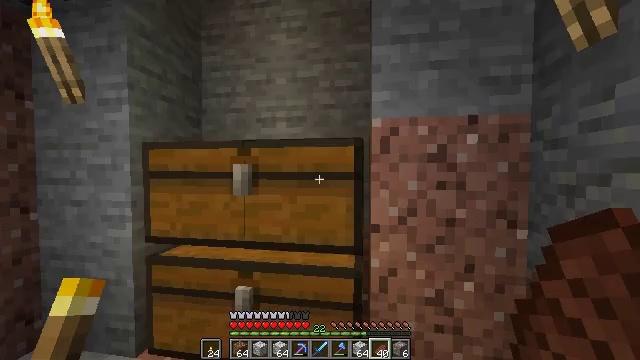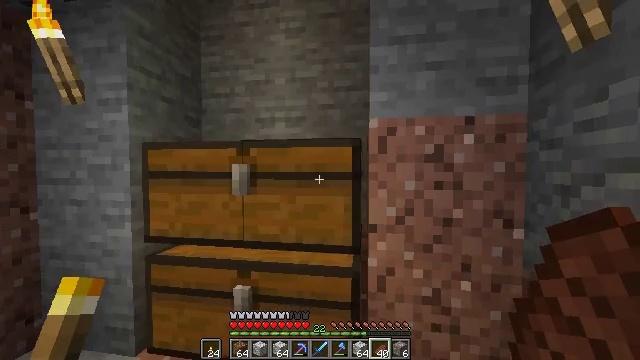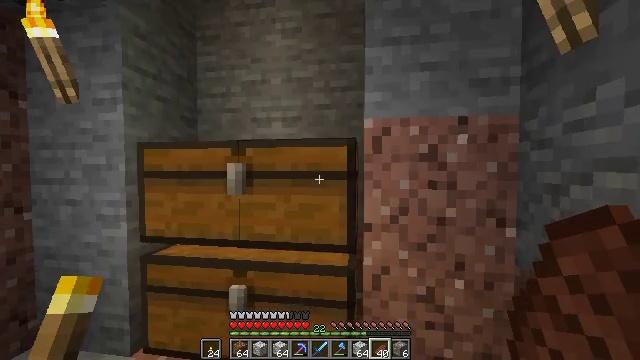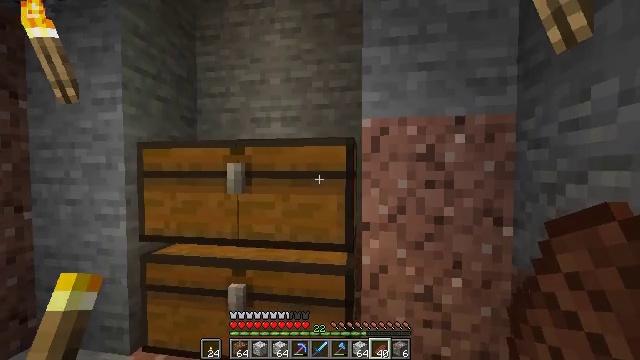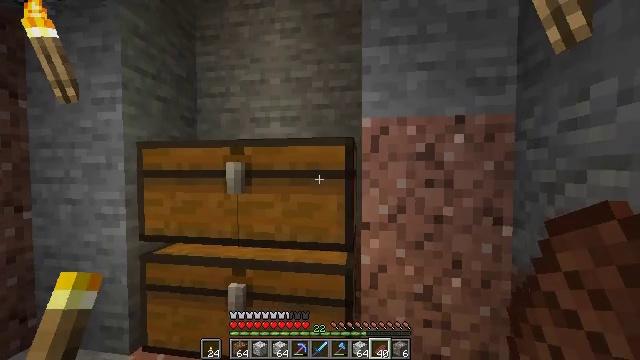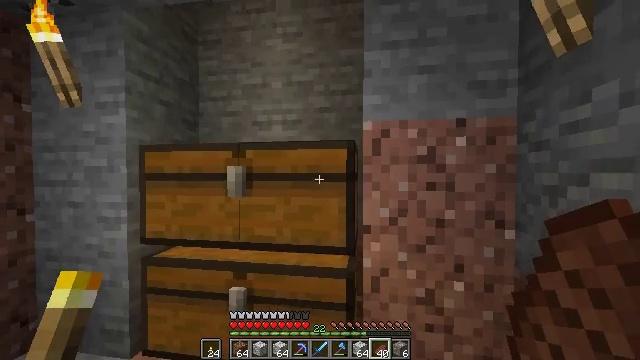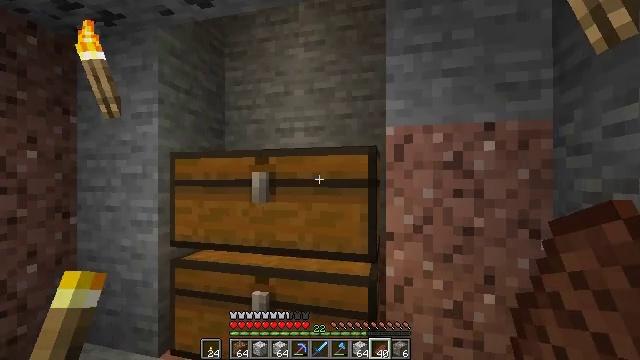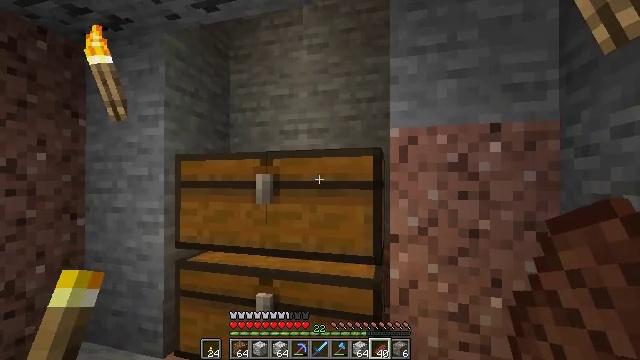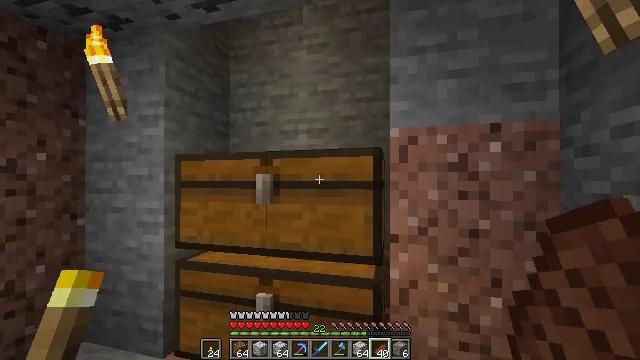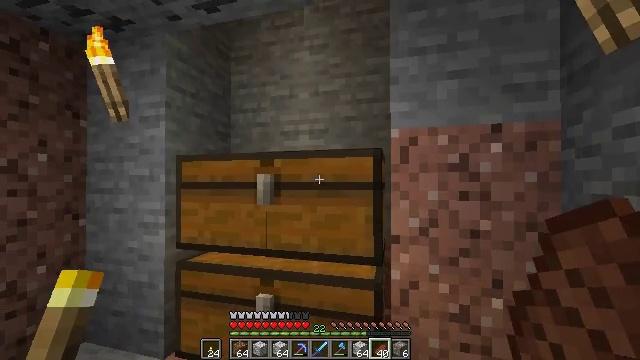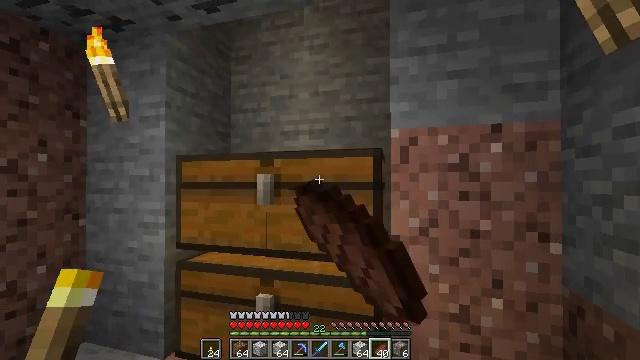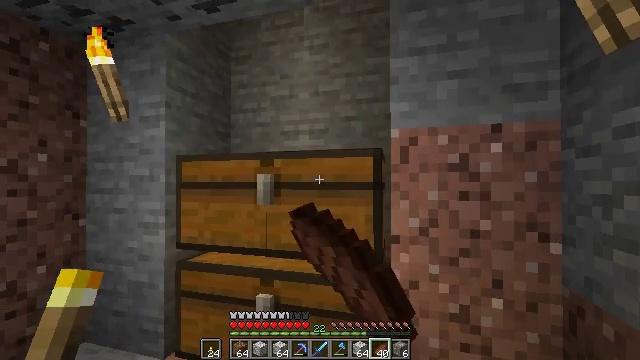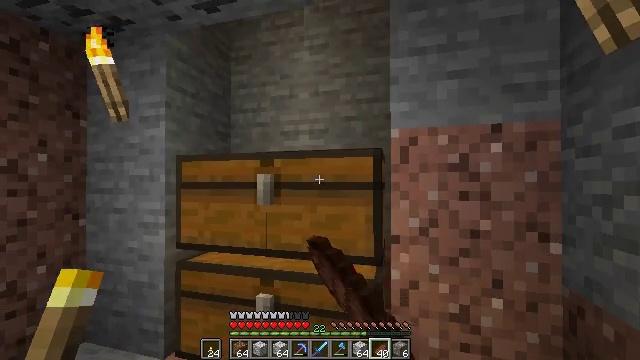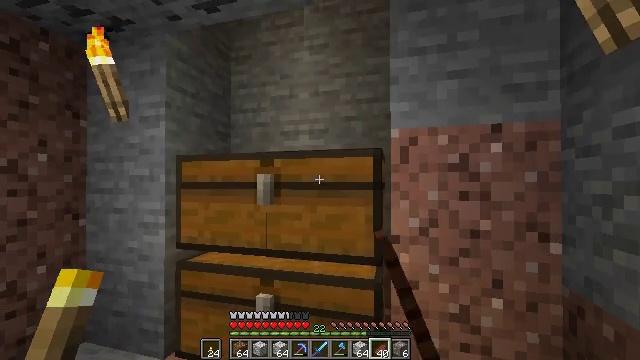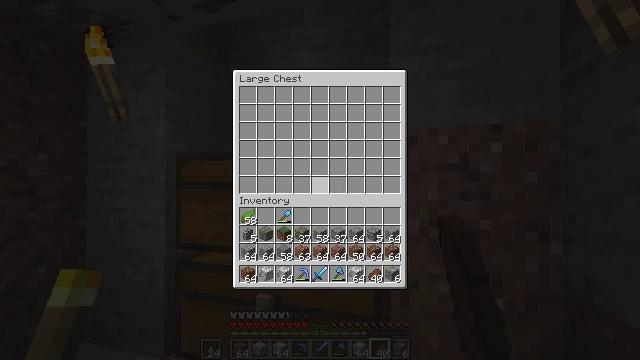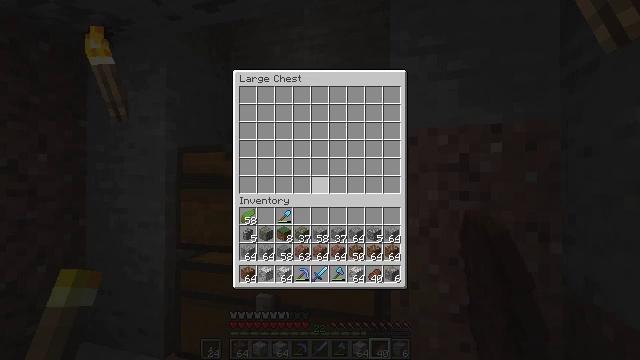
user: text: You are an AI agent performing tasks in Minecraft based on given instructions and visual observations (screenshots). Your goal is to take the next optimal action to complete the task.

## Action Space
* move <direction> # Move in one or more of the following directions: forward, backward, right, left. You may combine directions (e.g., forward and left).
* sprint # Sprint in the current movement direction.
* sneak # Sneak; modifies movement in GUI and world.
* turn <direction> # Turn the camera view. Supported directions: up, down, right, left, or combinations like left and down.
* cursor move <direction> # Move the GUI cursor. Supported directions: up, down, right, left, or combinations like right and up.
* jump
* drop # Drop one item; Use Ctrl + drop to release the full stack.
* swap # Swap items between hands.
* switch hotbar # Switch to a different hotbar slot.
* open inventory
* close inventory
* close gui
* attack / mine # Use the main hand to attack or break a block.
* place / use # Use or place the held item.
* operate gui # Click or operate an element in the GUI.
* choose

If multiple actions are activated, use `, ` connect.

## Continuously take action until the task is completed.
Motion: motion action
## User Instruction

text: Break the chest to retrieve items inside.
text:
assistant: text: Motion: no_op
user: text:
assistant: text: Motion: no_op
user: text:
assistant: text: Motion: no_op
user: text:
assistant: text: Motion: no_op
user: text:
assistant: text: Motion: no_op
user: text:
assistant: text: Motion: turn left and up
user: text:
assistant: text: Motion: no_op
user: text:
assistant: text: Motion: no_op
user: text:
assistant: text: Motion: use / place
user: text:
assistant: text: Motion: use / place
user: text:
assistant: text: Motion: use / place
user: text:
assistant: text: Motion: use / place
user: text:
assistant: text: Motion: no_op
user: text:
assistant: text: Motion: open gui
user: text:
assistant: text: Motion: no_op
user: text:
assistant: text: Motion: no_op
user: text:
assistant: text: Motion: no_op
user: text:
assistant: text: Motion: cursor move right and down
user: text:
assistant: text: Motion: cursor move right and down
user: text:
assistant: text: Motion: cursor move right and down
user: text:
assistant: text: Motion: no_op
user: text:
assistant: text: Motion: no_op
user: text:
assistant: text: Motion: cursor move down
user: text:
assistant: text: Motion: cursor move down
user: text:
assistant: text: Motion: cursor move down
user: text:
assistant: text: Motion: no_op
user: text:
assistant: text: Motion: no_op
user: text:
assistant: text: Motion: sneak
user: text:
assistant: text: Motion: sneak
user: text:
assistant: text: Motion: sneak